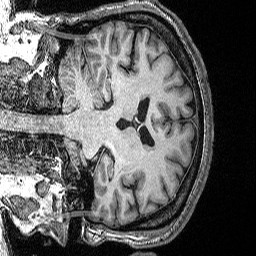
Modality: T1w
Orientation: coronal
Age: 48
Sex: male
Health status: ill
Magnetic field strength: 3 T
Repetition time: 2.53 s
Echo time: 0.00331 s